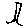
Label: tree